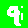
Digit: 9